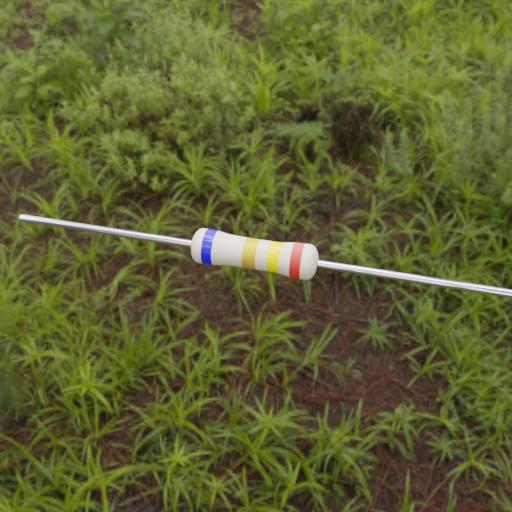
Resistor colour bands (in order): blue, gold, yellow, red